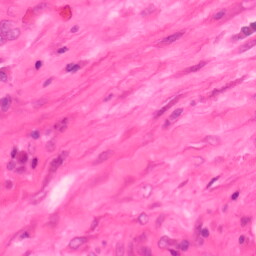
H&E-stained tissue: Colon